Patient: sex M, age 17
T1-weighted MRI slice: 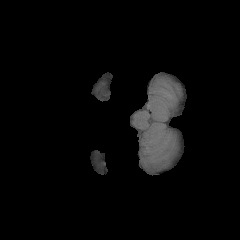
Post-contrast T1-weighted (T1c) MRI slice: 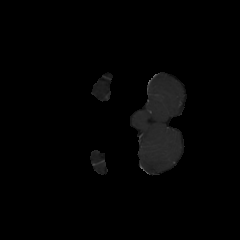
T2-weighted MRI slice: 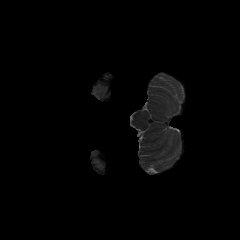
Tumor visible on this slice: no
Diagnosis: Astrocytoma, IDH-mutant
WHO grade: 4